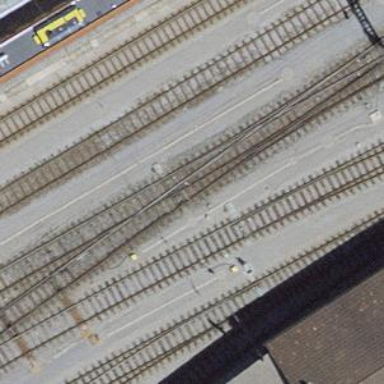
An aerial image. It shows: Railway switch.